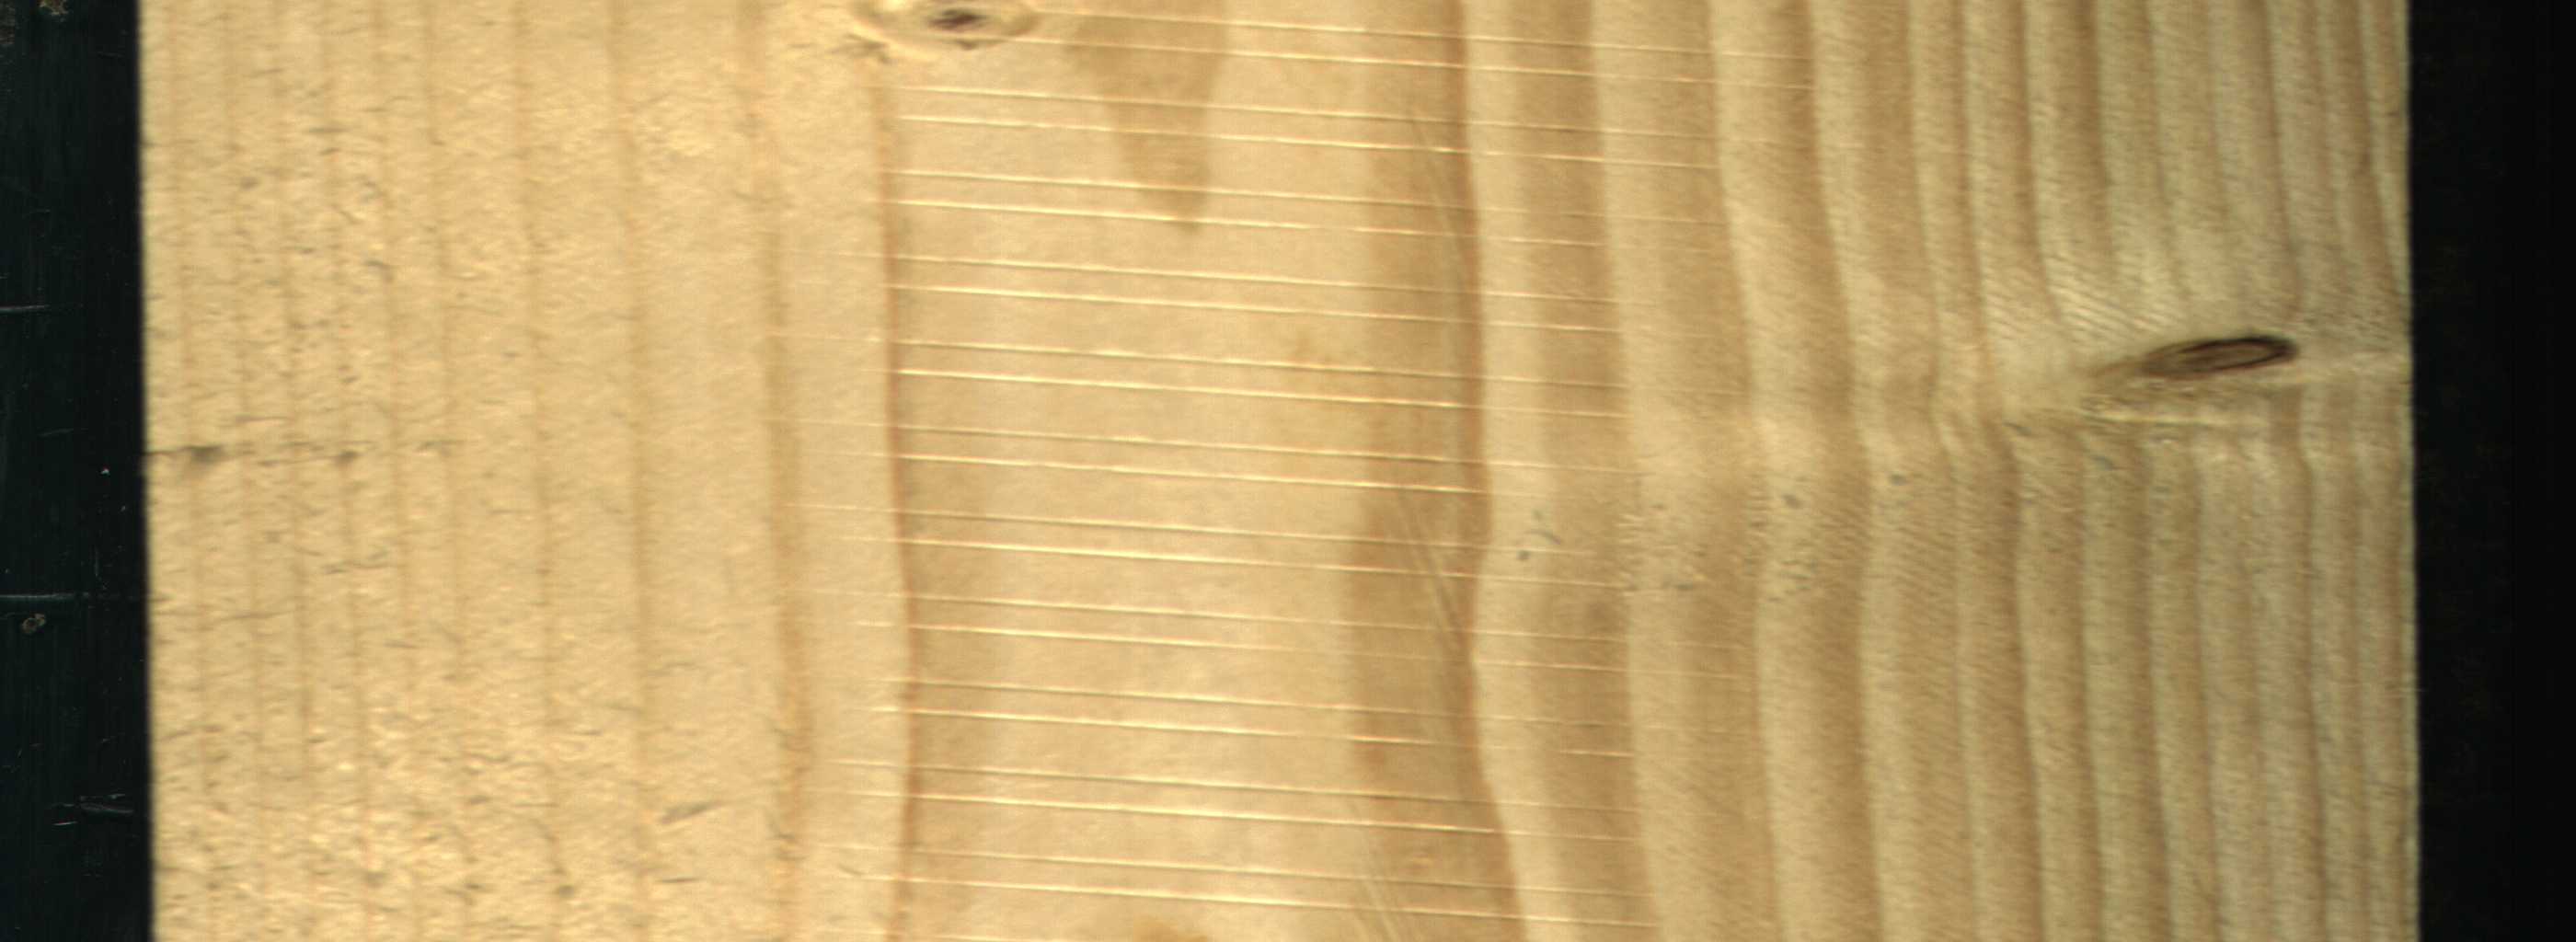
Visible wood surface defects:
Dead_Knot
Live_Knot